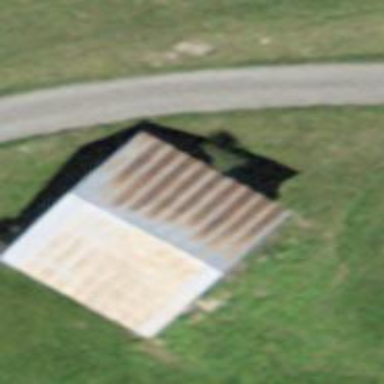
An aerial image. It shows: Shed.